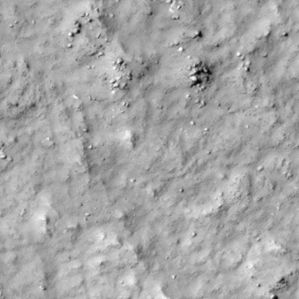
Label: non_frost